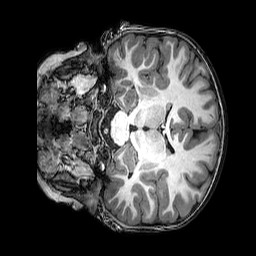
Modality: T1w
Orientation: coronal
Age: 6
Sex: male
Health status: healthy